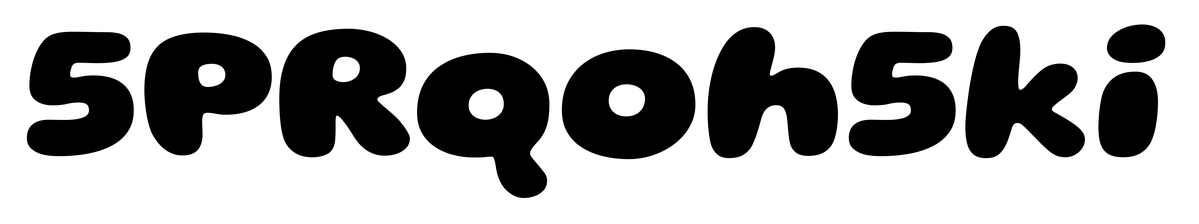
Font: Gluten_ExtraBold